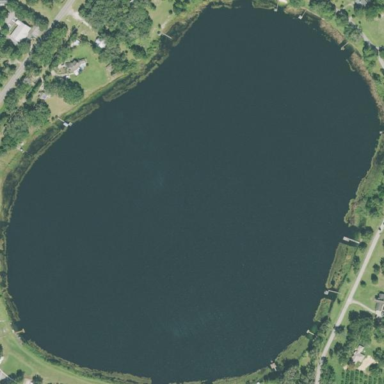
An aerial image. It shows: Lake with natural water.